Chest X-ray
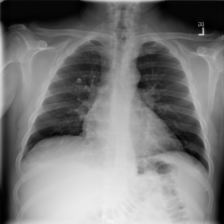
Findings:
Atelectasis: negative
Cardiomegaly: negative
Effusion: positive
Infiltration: positive
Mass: negative
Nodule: negative
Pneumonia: negative
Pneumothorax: negative
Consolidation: negative
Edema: negative
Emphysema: negative
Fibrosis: negative
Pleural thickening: negative
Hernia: negative